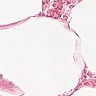
Metastatic tissue present: no